Question: How does Visual Studio and other similar programs display a form in their IDE?
Is it possible to achieve the same or a similar effect using C# or VB.NET?
Please see the picture below to get what I mean.

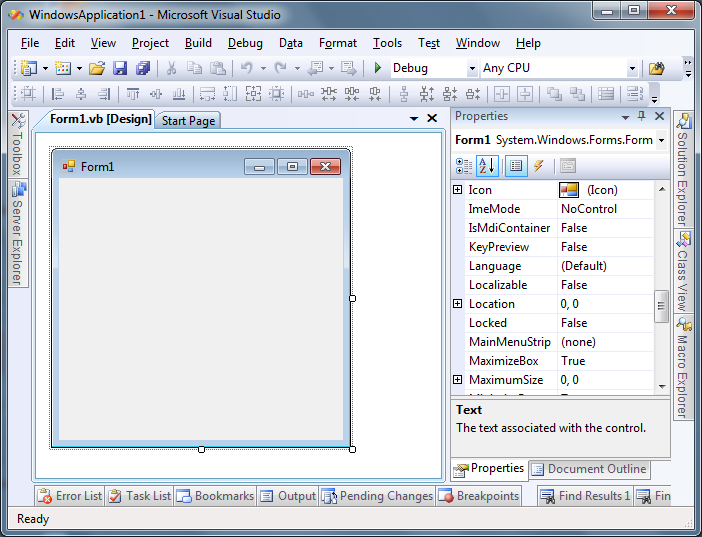
Answer: If you are talking about hosting a Winforms editor in your code, it is entirely possible and is actually built in to the .NET framework!
The Essence is the 'IDesignerHost' interface. The whole system is complicated, but can be done (I have done it in production code for runtime layout configuration editing). There is a sample of code from Microsoft <URL>.
I'm sure if you search fir 'IDesignerHost' you'll find enough reference material to figure it out.